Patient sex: M
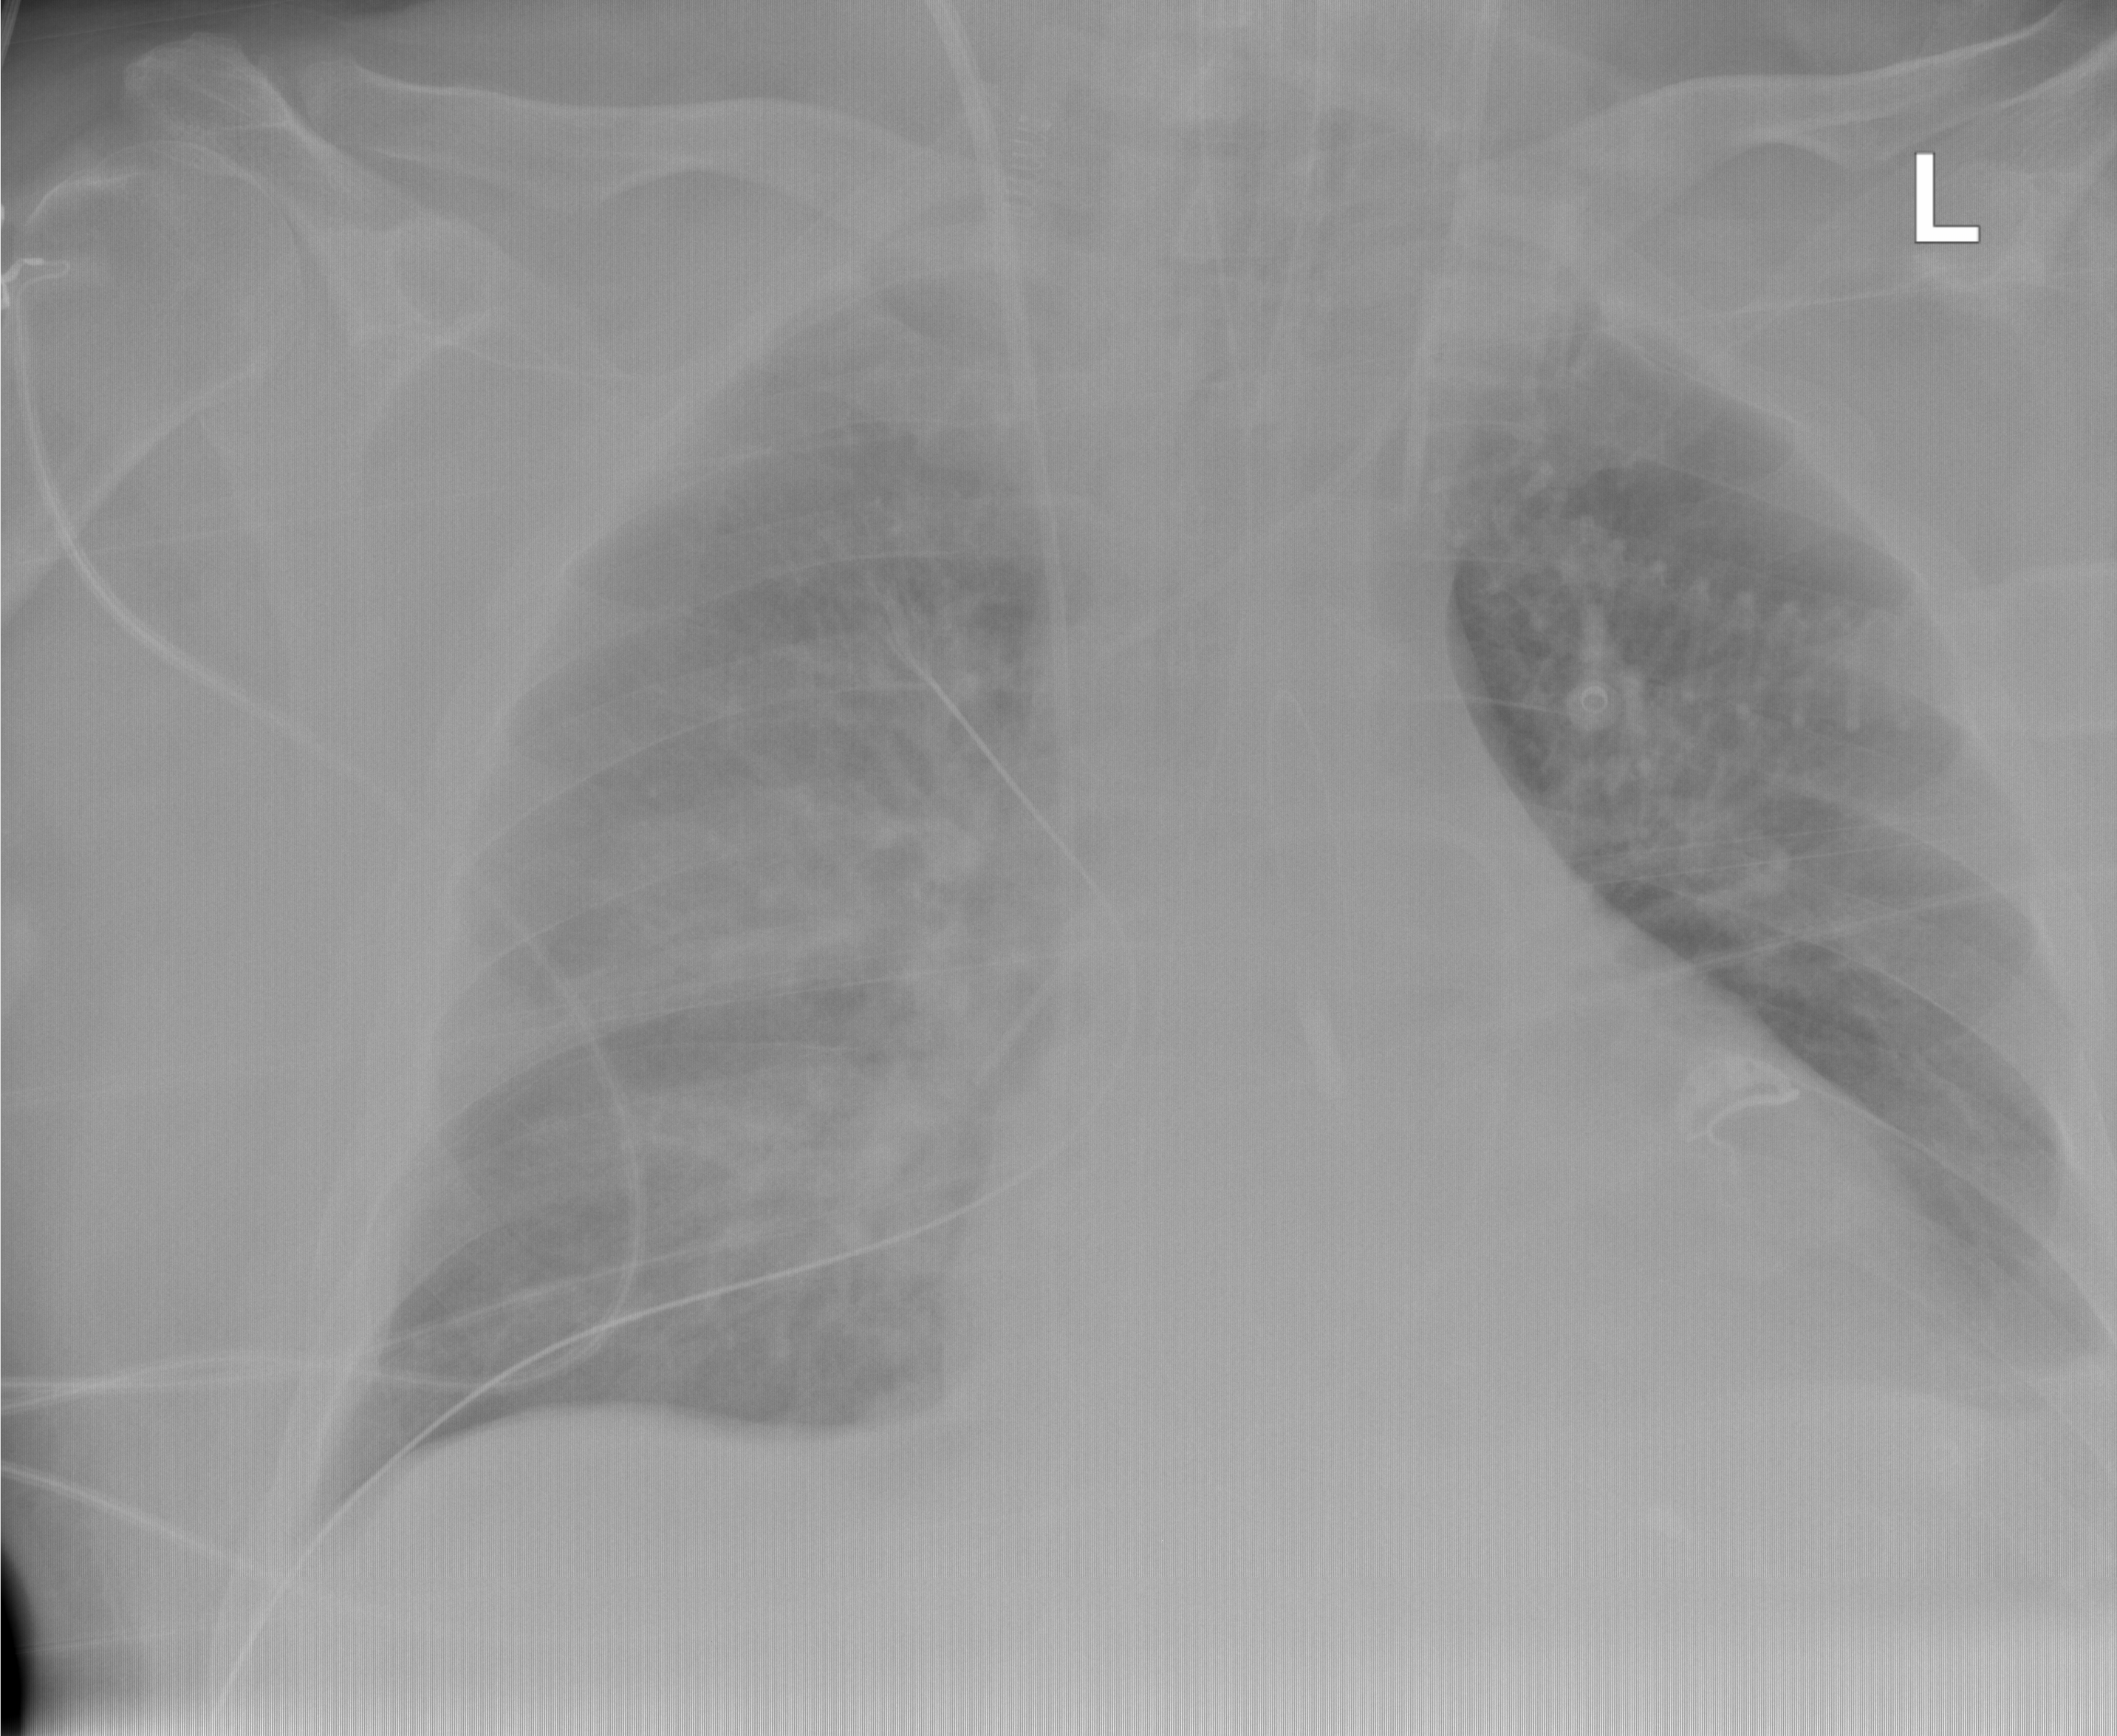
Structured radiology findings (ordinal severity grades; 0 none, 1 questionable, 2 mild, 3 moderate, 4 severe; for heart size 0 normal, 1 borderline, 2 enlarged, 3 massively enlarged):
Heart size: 0
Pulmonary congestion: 1
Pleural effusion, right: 0
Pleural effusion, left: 0
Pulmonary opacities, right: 3
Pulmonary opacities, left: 0
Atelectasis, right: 0
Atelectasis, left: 0